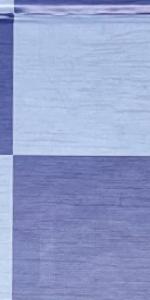
Label: Empty